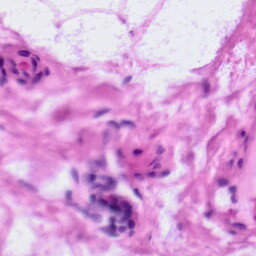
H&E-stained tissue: LymphNode